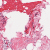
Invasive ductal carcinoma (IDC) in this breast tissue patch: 0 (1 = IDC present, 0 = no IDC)